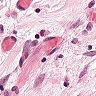
Metastatic tissue present: yes